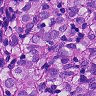
Metastatic tissue present: yes